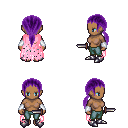
a pixel art fantasy rpg character, female body template, human, dark skin, pink tattered cape, teal pants, purple ponytail hairstyle, white cloth bracers, metal boots, dagger, four views (front, back, left, right), 2x2 character sprite sheet, small pixel art, hard edges, no anti-aliasing